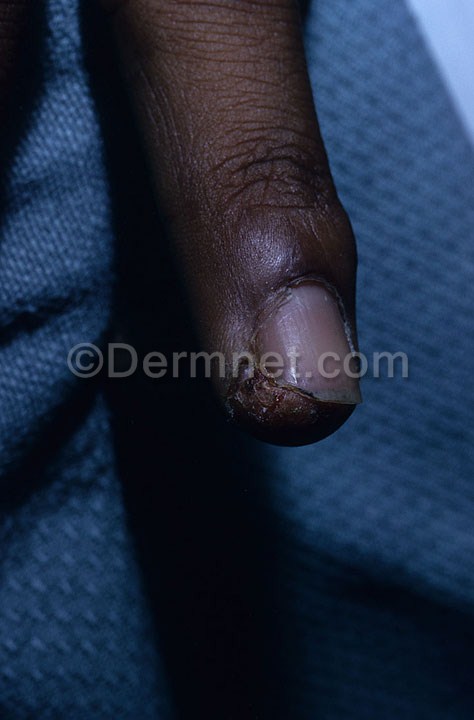
Disease: Actinic Keratosis Basal Cell Carcinoma and other Malignant Lesions